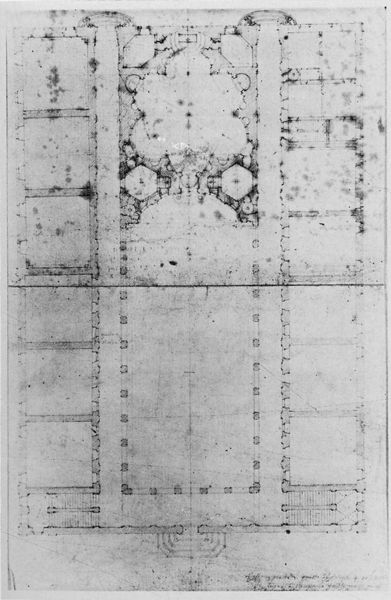
Titel: Erdgeschoß der römischen Sapienza
Künstler: Francesco Borromini
Standort: Rom (EU - I - Latium)
Institution: Wien, Albertina, Graphische Sammlung
Schlagwörter: weiß, schwarz, skizze, säulen, zeichen, zeichnung, gebäude, architektur, kirche, papier, formen, hof, treppen, wände, gang, palast, palazzo, räume, entwurf, rom, quadrate, kirchenschiff, plan, grundriss, aufriss, bauzeichnung, bauplan, architekur, ganz, sechsecke, rodell, sapientia, risszeichnung, eskizze, sechecke, skisse, s. ivo